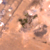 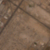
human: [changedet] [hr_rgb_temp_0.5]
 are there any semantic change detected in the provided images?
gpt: The green area in the middle was removed and two roads appear.